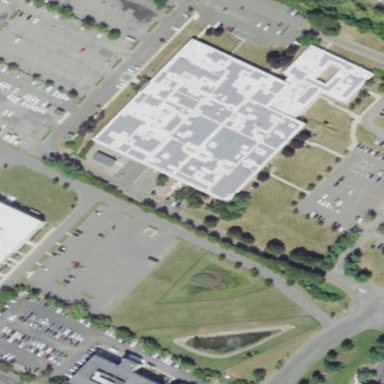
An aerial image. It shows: Commercial building.